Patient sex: M
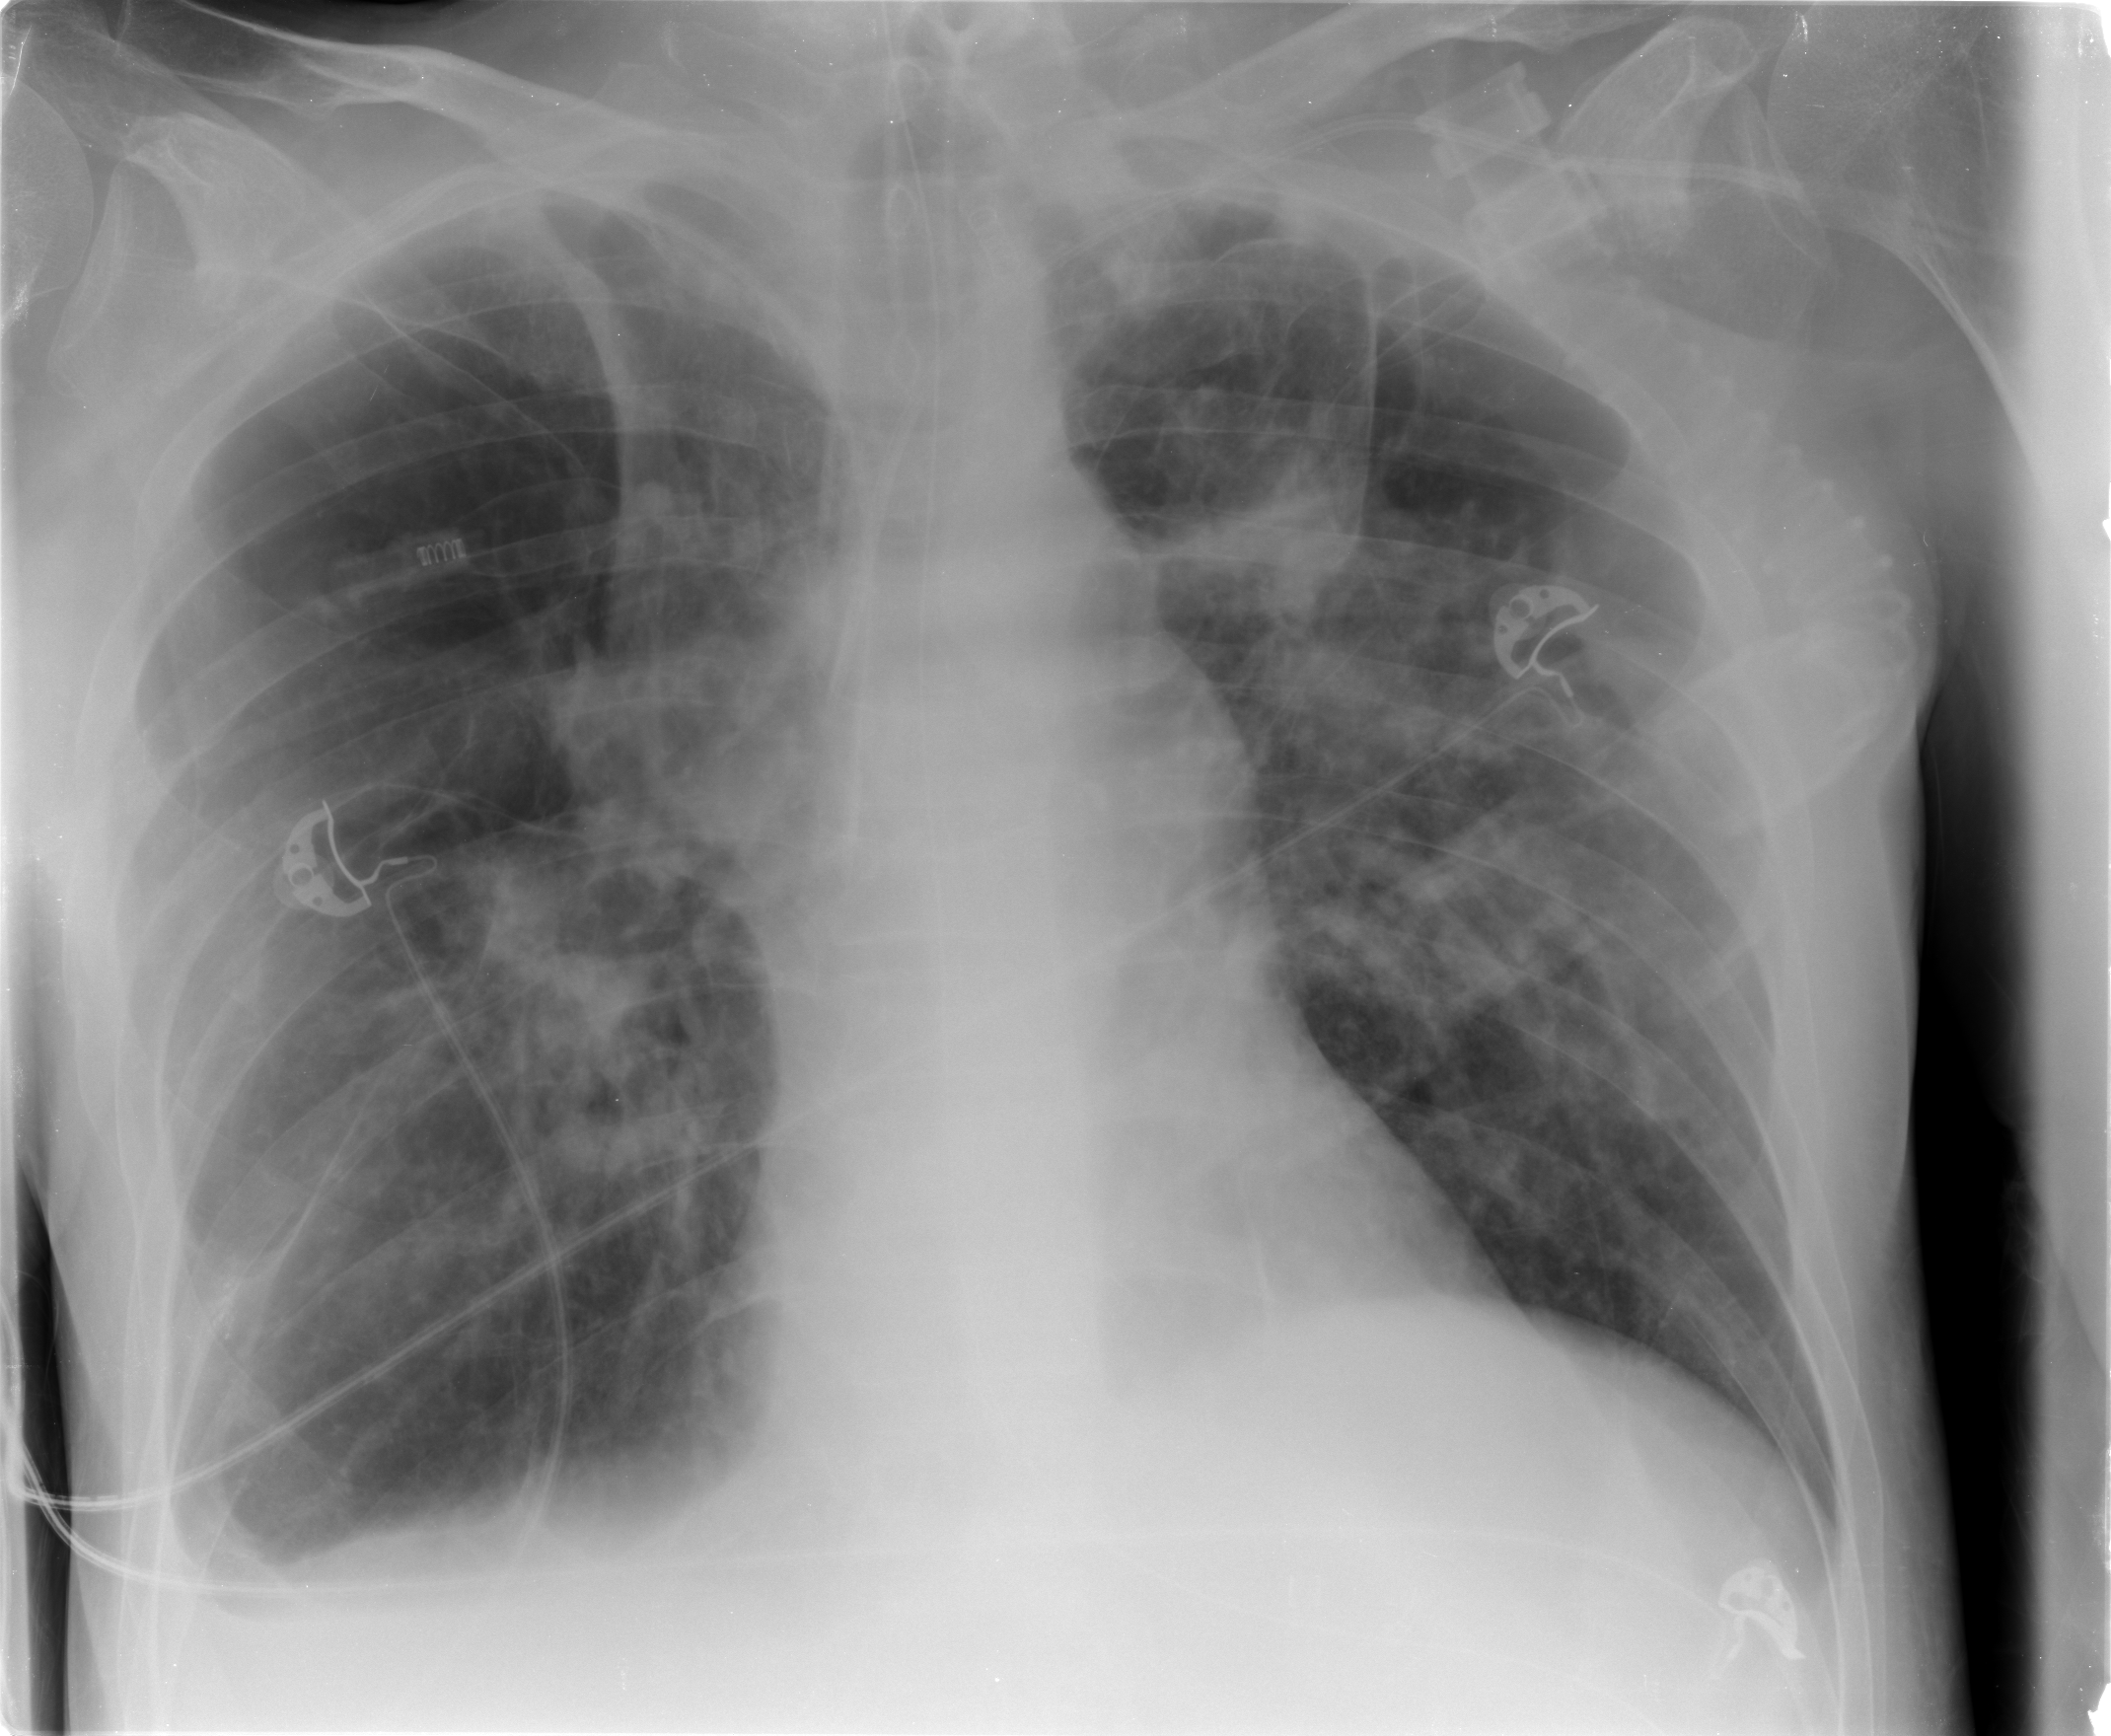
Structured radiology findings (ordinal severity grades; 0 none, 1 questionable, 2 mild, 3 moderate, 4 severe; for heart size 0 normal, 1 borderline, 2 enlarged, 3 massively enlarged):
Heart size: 0
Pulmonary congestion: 2
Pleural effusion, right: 2
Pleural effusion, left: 0
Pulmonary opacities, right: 2
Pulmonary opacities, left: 2
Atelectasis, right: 2
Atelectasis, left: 2